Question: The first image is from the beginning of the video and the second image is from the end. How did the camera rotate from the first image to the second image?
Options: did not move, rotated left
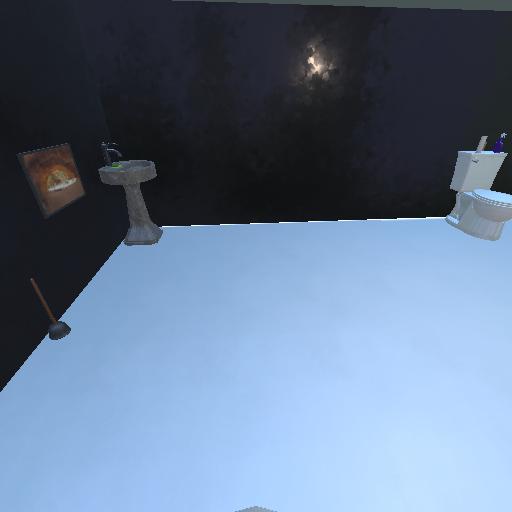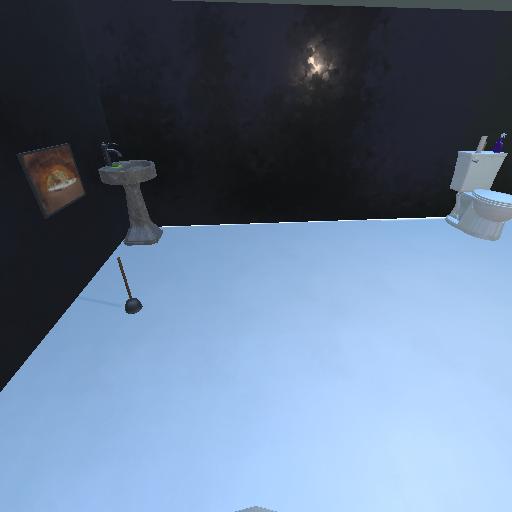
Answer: did not move